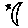
Label: moon